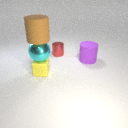
small yellow rubber cube below large brown rubber cylinder